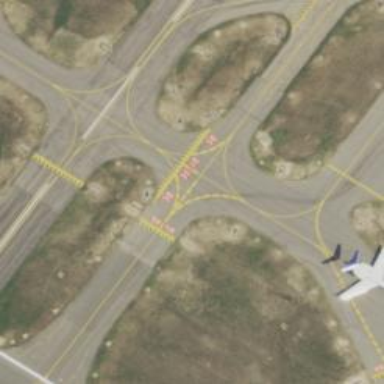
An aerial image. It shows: Image of taxiway at airport.